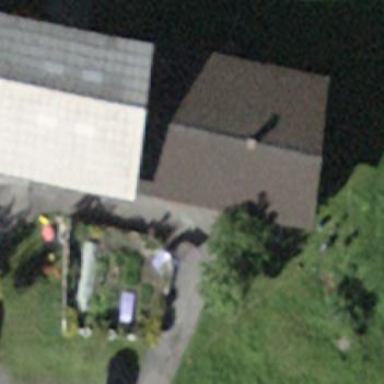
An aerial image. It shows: Building with tiled roof.